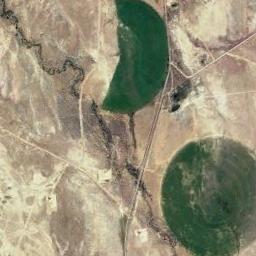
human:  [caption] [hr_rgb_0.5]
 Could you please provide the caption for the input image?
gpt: Two circle farmland are in the bare land .

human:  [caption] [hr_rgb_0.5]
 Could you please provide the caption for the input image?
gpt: A dark green circular farmland and a dark green fan-shaped farmland are surrounded by wasteland and some roads go through the wasteland .

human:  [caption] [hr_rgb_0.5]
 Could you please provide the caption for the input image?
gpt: A circular green field and a semi-circular circular field .

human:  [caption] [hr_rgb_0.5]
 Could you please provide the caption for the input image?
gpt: There is a round field in the lower right corner .

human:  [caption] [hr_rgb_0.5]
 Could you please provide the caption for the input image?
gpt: There are two circular farmlands among a wasteland .